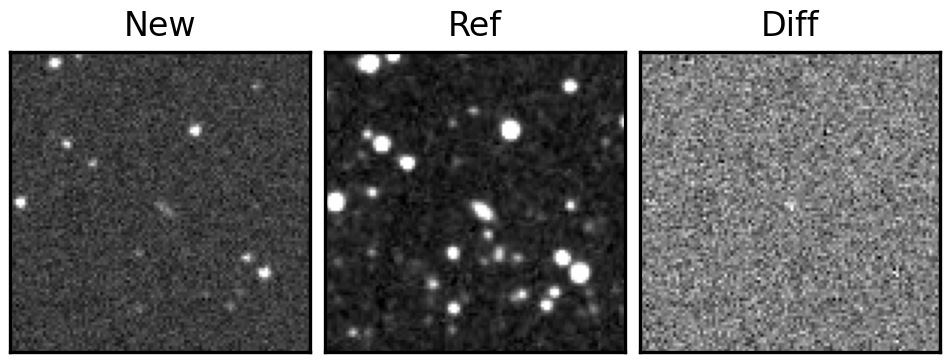
Label: real